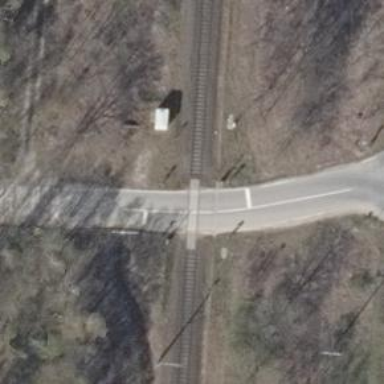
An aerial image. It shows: Railway level crossing.